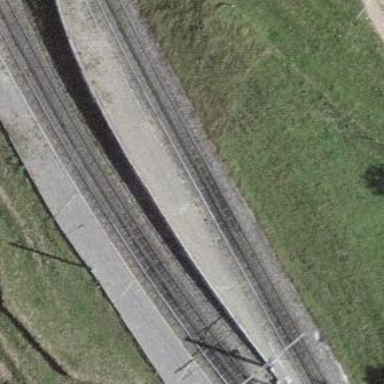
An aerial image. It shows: Public transport station located at railway halt.